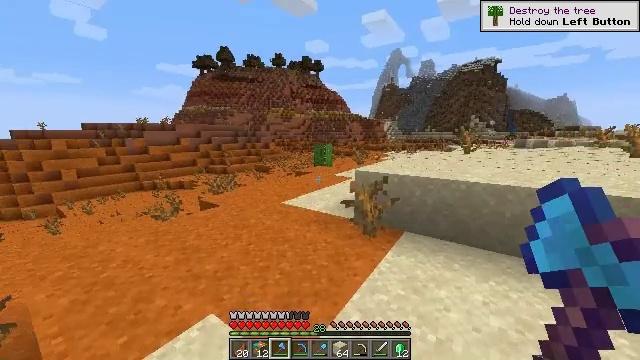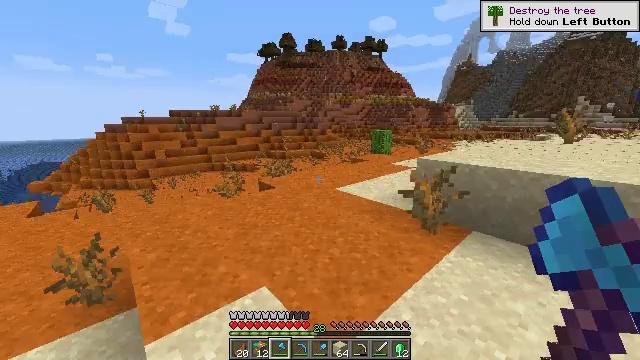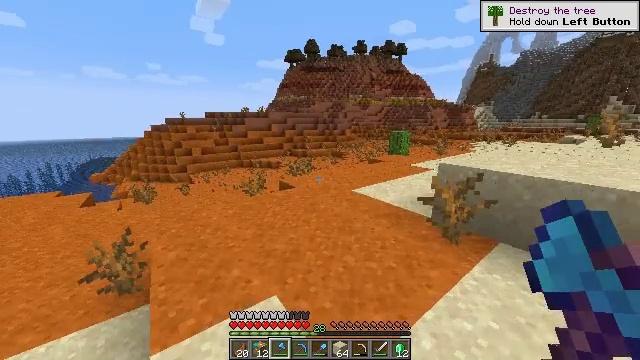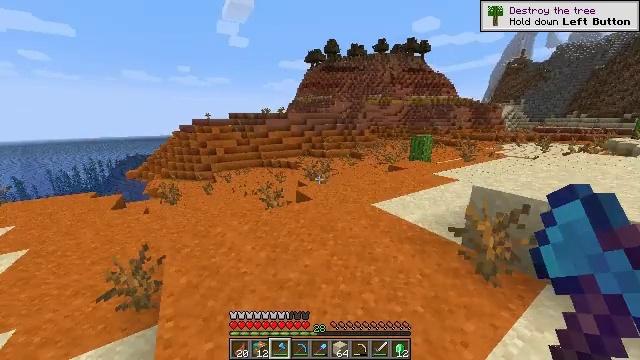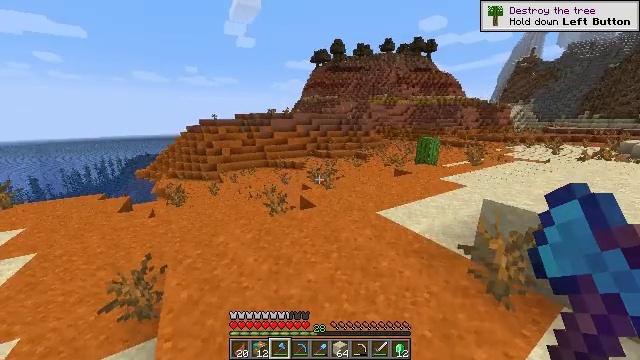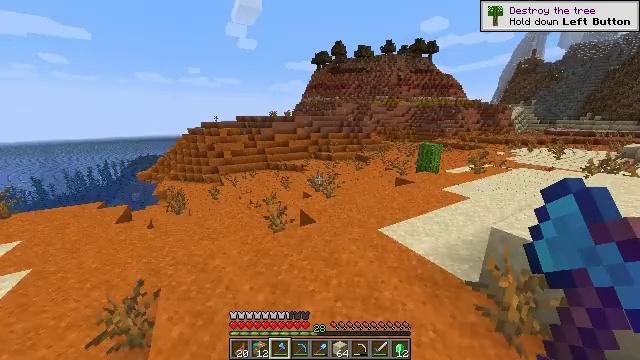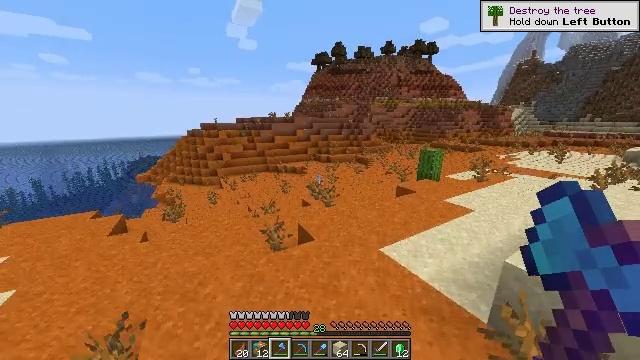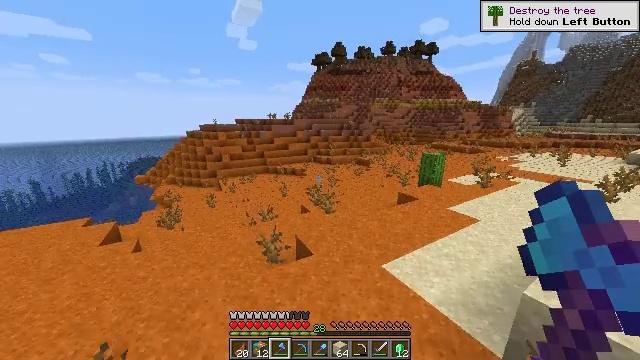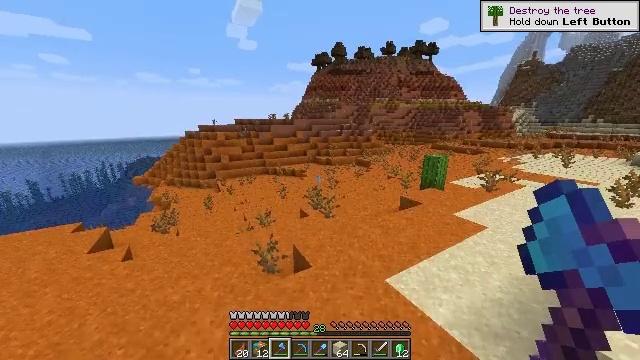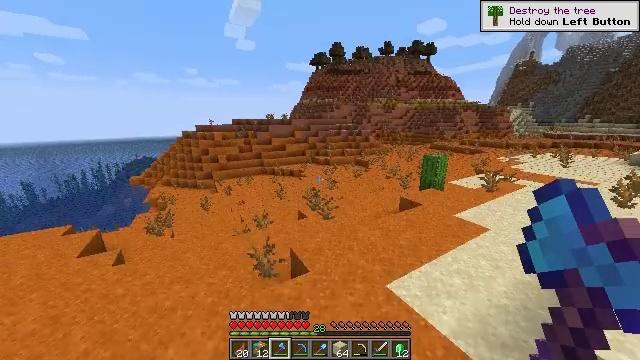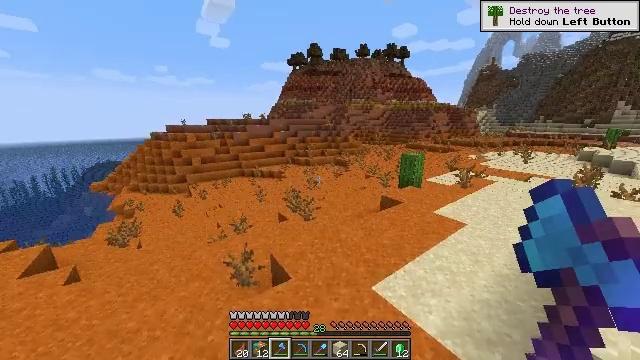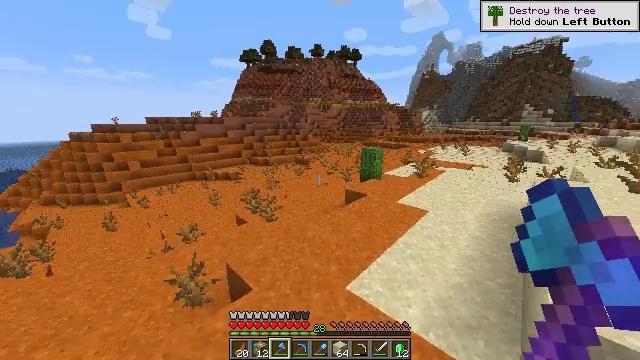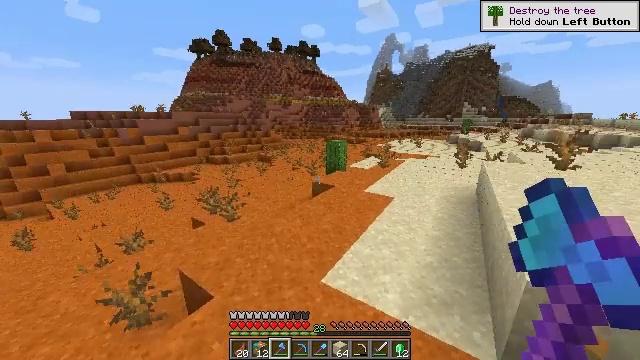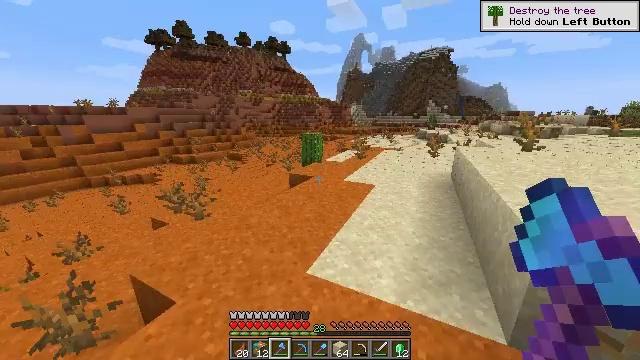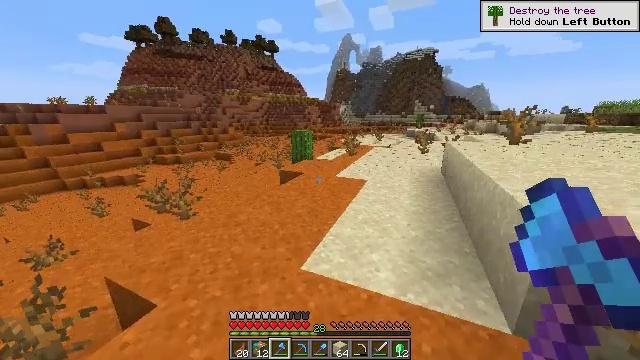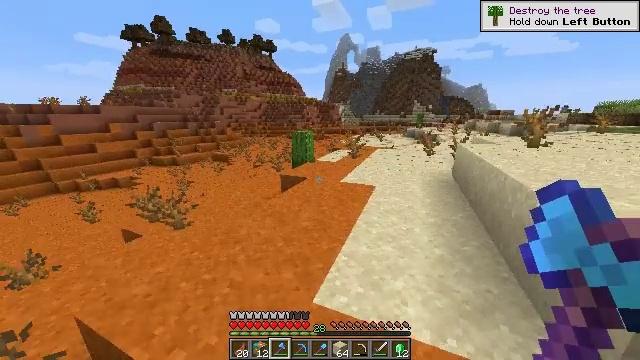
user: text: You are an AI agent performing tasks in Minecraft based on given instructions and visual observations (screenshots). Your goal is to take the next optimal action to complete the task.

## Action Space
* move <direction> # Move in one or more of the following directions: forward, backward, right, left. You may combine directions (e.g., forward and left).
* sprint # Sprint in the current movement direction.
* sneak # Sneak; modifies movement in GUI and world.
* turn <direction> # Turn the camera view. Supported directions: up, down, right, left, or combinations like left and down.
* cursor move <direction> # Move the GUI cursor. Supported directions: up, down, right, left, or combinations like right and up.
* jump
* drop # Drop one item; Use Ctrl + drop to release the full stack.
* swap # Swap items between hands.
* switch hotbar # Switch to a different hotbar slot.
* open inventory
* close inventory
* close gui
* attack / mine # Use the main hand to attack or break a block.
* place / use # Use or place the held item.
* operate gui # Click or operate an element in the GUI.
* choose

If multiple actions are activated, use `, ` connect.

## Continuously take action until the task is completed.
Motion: motion action
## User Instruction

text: Mine cactus from the desert.
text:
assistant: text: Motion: move forward, turn left and down, jump
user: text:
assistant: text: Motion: move forward, turn left, jump
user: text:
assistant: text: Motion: move forward, turn left, jump
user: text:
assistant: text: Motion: move forward, sprint, turn left, jump
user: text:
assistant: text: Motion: move forward, sprint, jump
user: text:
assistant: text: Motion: move forward, sprint, jump
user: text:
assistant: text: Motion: move forward, sprint, jump
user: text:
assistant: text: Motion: move forward, jump
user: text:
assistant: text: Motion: move forward, jump
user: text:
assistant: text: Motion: move forward, turn right, jump
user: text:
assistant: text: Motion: move forward, turn right, jump
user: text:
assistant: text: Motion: move forward, turn right, jump
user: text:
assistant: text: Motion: move forward, turn right, jump
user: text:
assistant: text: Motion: move forward, turn right, jump
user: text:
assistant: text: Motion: move forward, sprint, jump
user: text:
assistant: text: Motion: move forward, sprint, jump
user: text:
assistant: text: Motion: move forward, sprint, jump
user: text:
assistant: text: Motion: move forward, sprint, jump
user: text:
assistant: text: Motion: move forward, jump
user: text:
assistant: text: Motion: move forward, jump
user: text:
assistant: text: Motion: move forward, jump
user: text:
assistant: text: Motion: move forward, turn left and down, jump
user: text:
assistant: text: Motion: move forward, turn left and down, jump
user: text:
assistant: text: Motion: move forward, turn left and down, jump
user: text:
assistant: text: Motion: move forward, turn left and down, jump
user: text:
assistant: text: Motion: move forward, turn down, jump
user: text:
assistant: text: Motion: move forward, sprint, turn down, jump
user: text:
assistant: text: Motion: move forward, sprint, jump
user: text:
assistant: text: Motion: move forward, sprint, jump
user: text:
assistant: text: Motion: move forward, jump